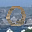
Label: 0